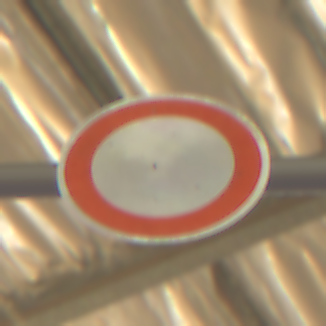
Verkehrszeichen: VerbotFahrzeugeAllerArt
Umgebung: Roofed, Special
Tageszeit: MorningAfternoon
Wetter: NotSpecified
Licht: Artificial
Jahreszeit: NotSpecified
Kontrast: MediumContrast